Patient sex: F
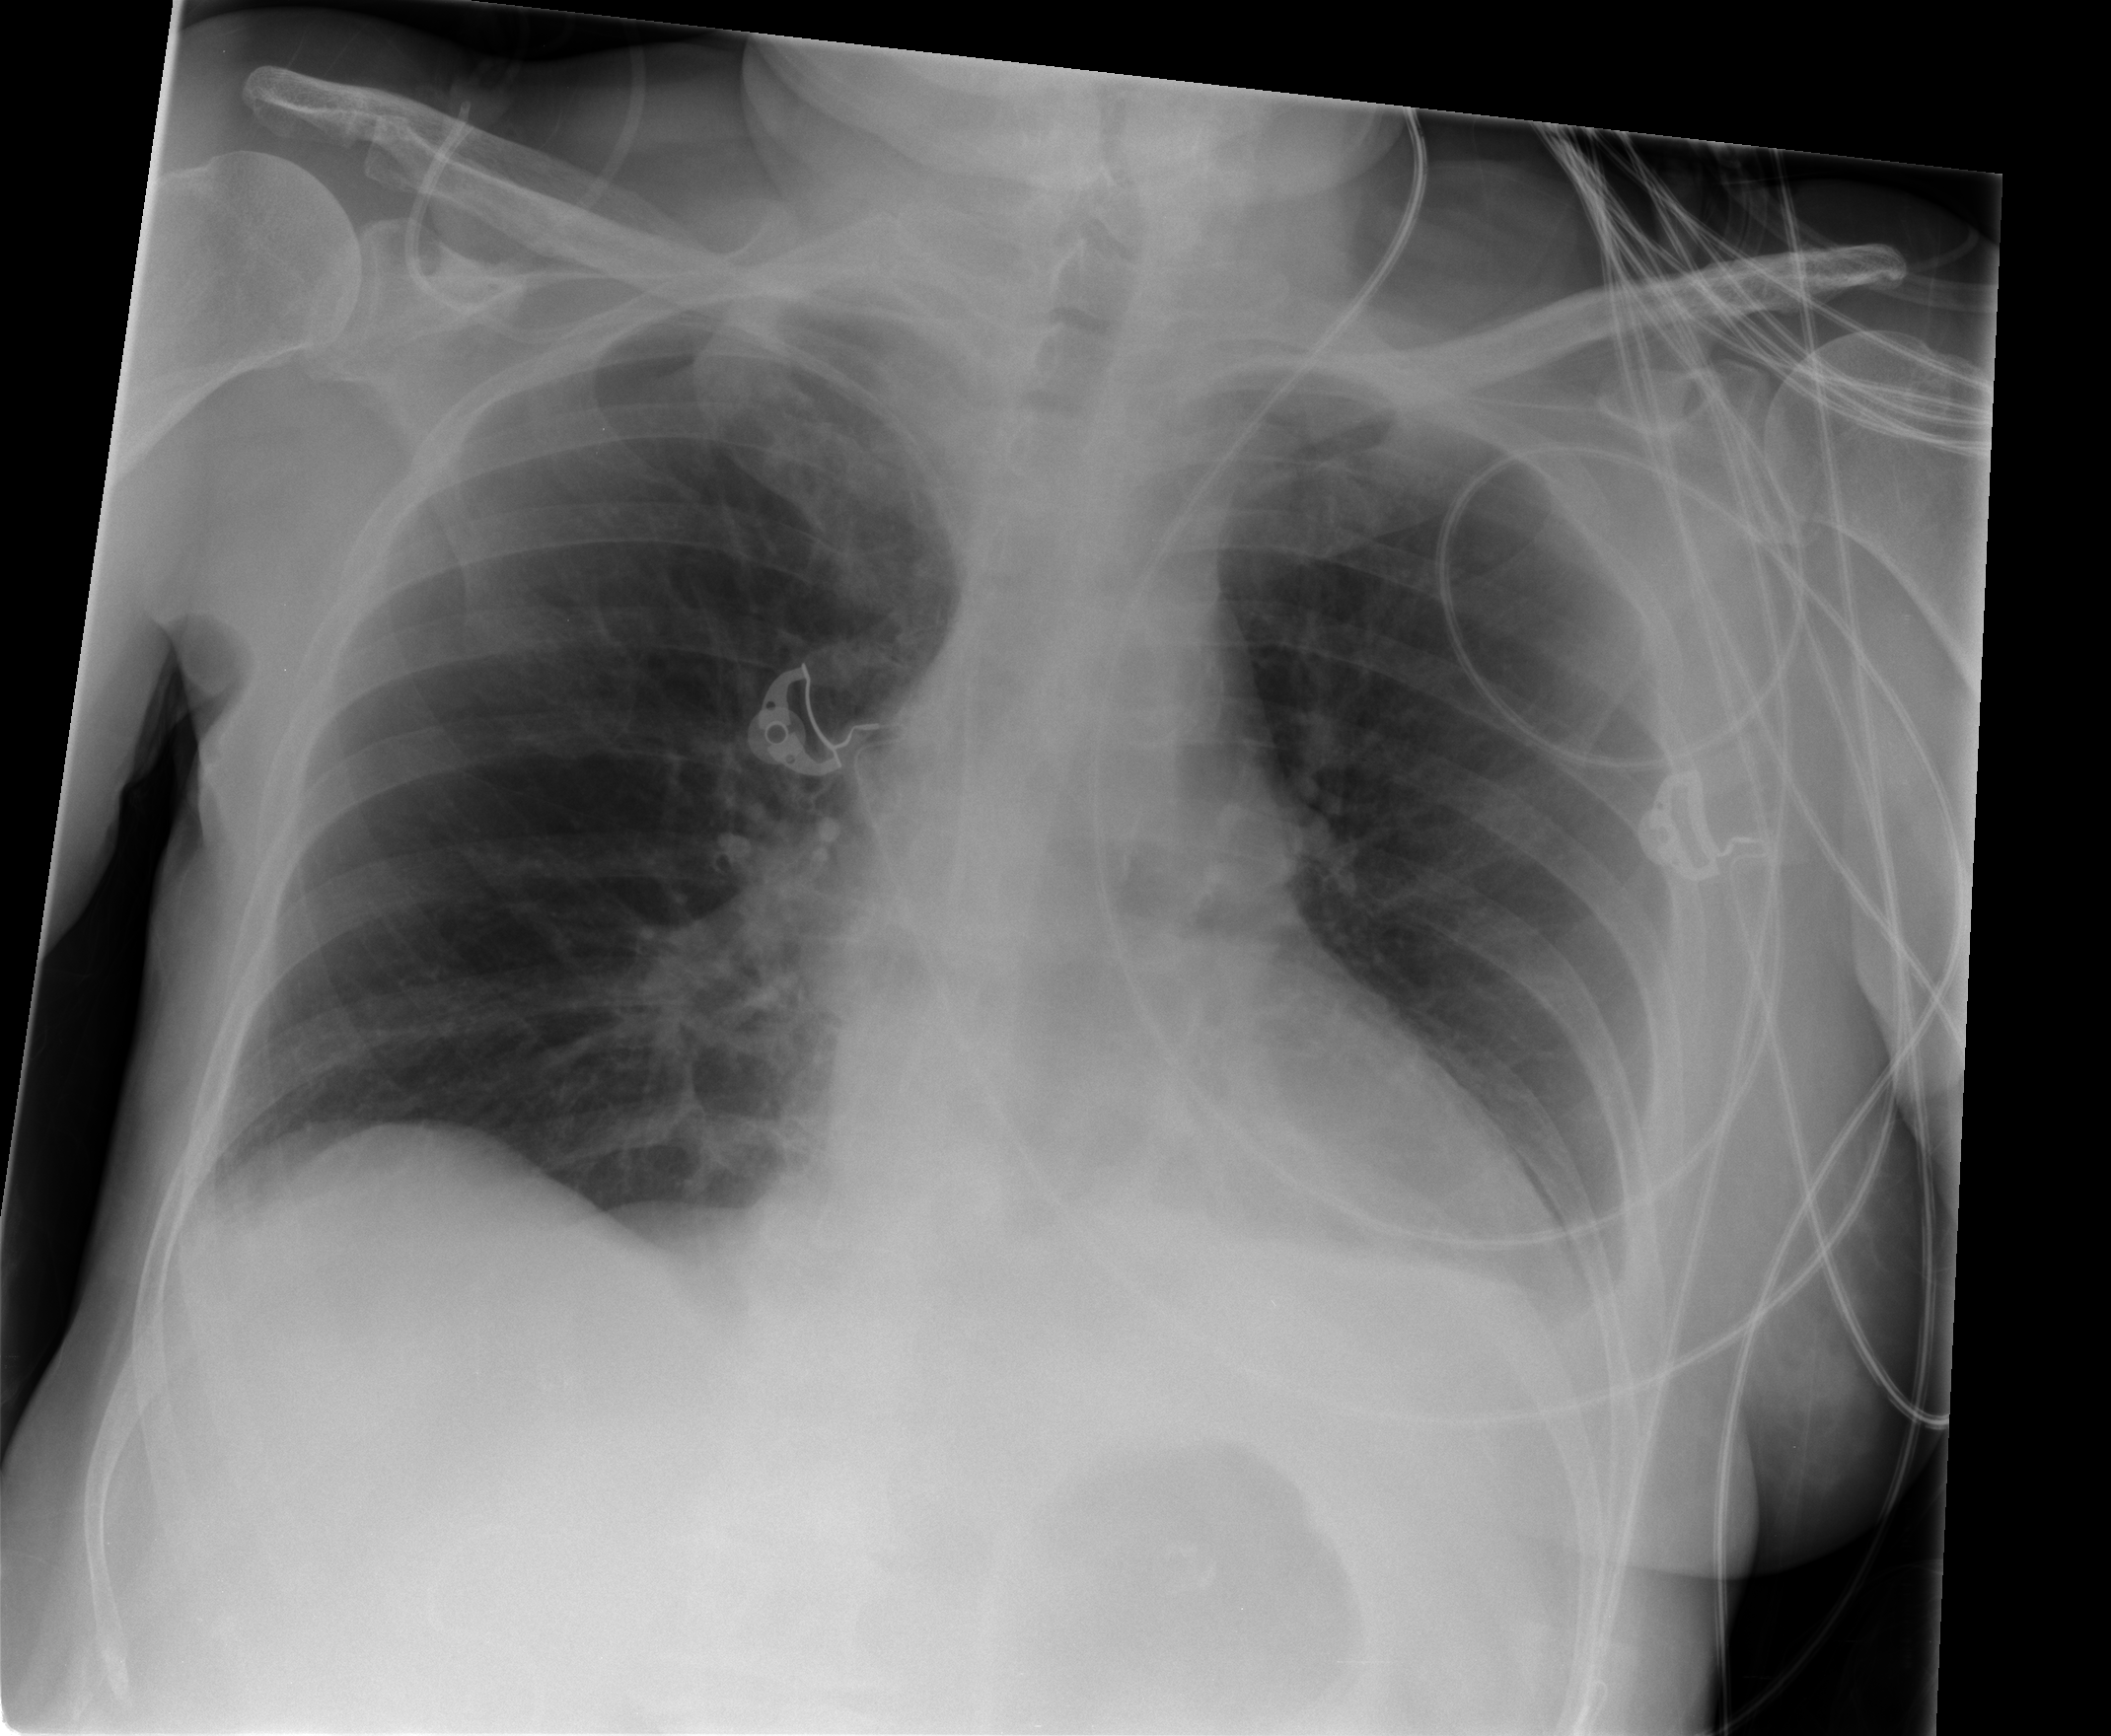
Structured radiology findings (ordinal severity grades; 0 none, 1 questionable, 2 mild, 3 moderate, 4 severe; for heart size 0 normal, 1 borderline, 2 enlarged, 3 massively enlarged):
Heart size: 2
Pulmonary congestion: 0
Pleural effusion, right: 1
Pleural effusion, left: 2
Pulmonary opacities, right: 0
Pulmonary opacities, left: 0
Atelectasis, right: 0
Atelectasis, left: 1